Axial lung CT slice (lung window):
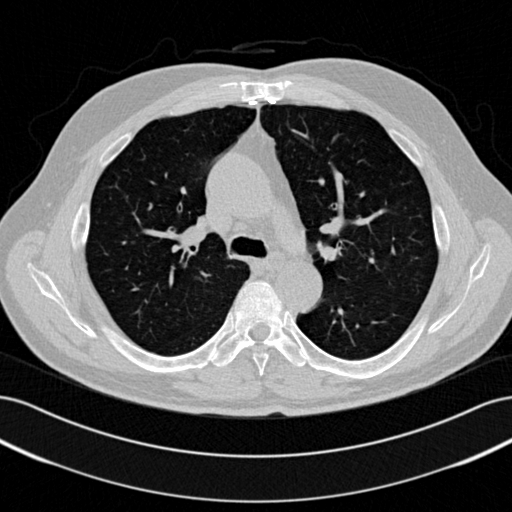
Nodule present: no